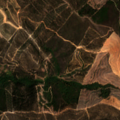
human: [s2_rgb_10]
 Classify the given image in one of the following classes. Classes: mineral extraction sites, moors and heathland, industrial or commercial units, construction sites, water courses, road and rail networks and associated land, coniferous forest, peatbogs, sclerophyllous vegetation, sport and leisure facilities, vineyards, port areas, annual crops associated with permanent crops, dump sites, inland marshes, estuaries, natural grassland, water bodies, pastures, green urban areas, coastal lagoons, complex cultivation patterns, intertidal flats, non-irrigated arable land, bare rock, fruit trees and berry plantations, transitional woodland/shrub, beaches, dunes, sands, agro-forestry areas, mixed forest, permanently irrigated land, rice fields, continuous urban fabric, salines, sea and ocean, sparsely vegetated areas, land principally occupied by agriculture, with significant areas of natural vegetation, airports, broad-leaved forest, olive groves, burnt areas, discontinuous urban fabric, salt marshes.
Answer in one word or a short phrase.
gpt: broad-leaved forest, sclerophyllous vegetation, transitional woodland/shrub